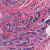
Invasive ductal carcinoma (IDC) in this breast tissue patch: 1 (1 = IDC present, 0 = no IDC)